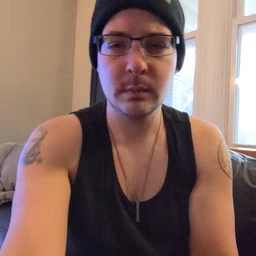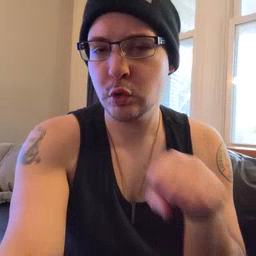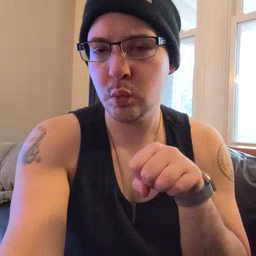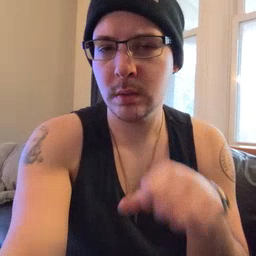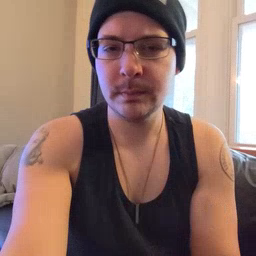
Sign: shoe